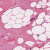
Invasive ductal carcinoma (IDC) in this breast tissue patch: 0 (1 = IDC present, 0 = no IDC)